Field crop: tomato
Growth stage: 1
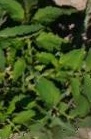
Species: tomato